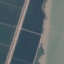
Land use / land cover: River